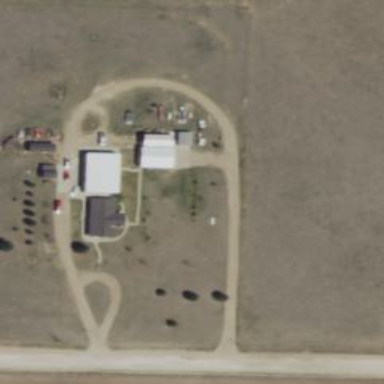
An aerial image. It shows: Simple house.